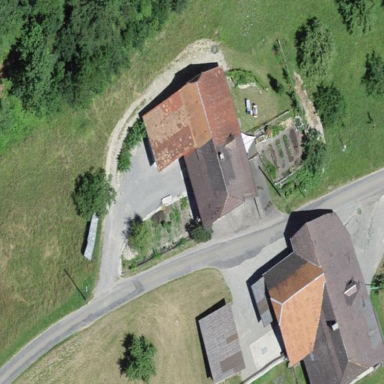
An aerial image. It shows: Farm building.